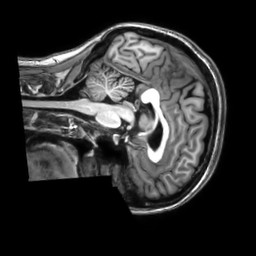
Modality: T1w
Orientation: sagittal